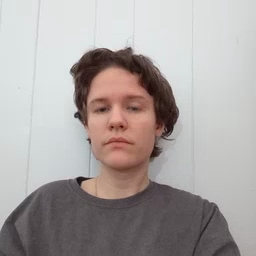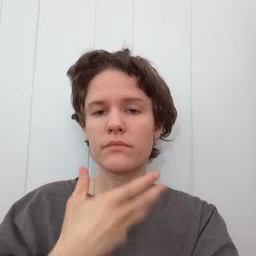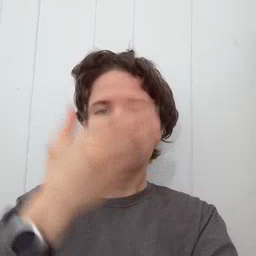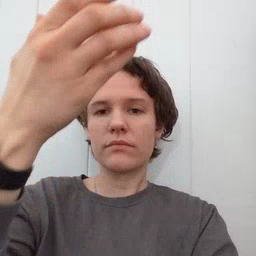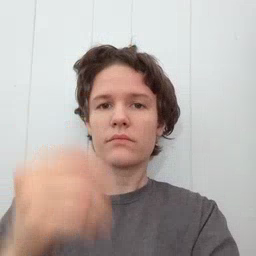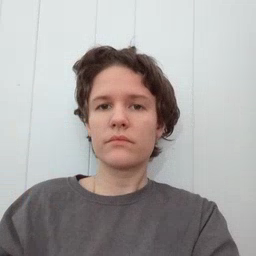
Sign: giraffe